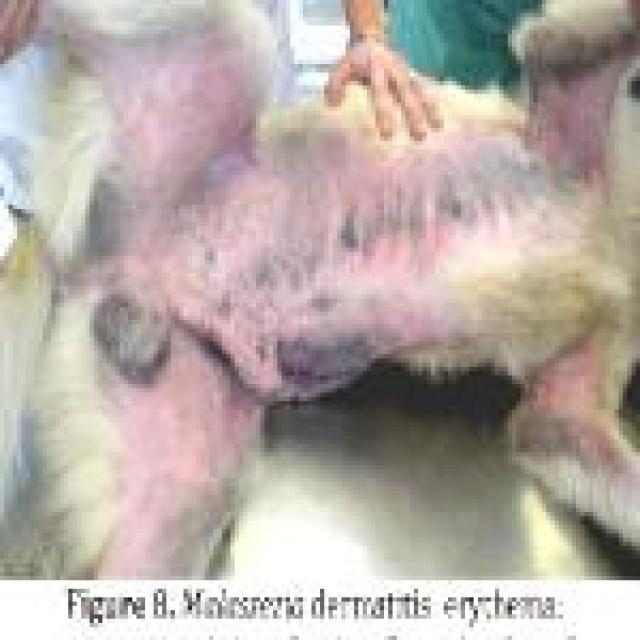
Canine fungal skin infection — characterized by alopecia, scaling, crusting, and circular lesions. Common agents include Malassezia and Candida species.